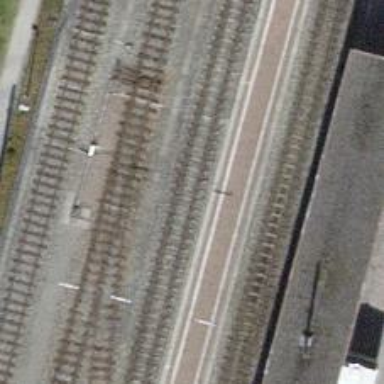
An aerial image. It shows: Stop for light rail public transport at railway station.